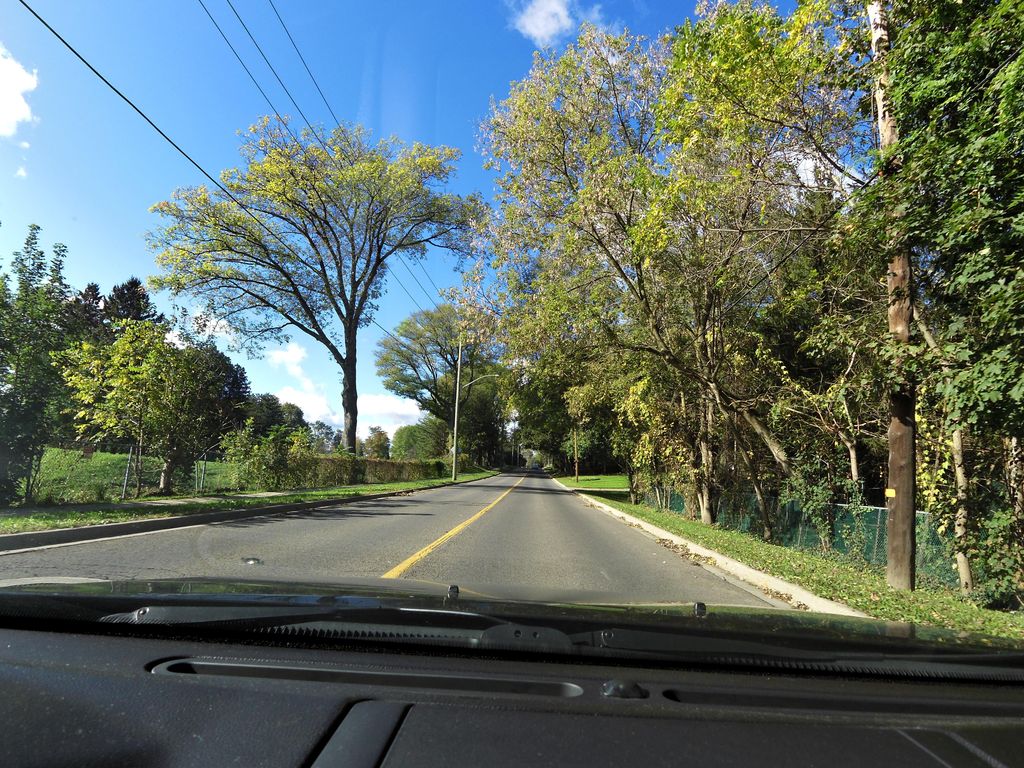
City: hamilton